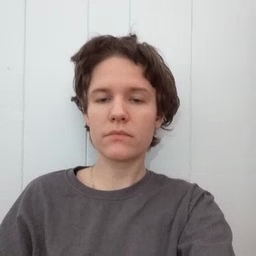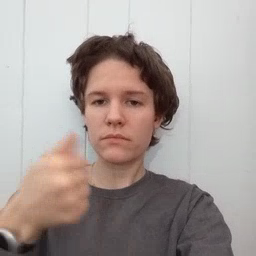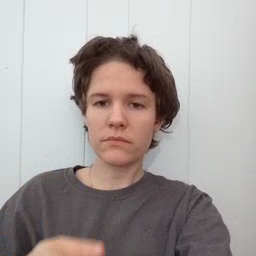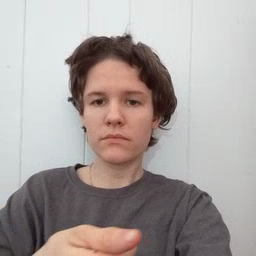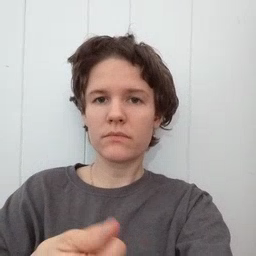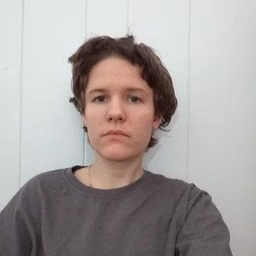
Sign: hide